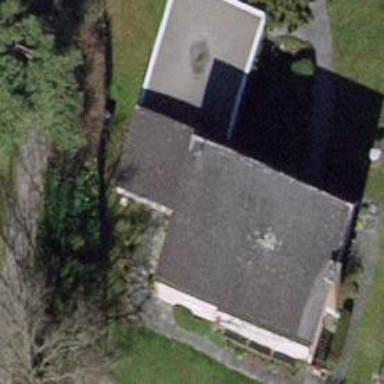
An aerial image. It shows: Garage.